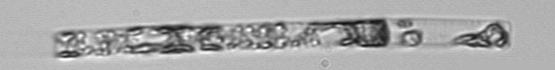
Label: Guinardia_delicatula_TAG_internal_parasite